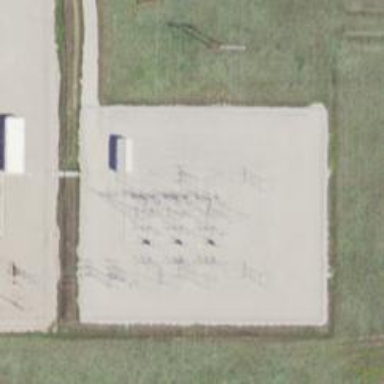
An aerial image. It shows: Lattice structure tower.